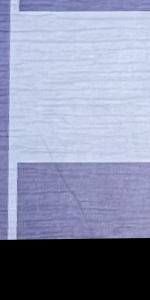
Label: Empty